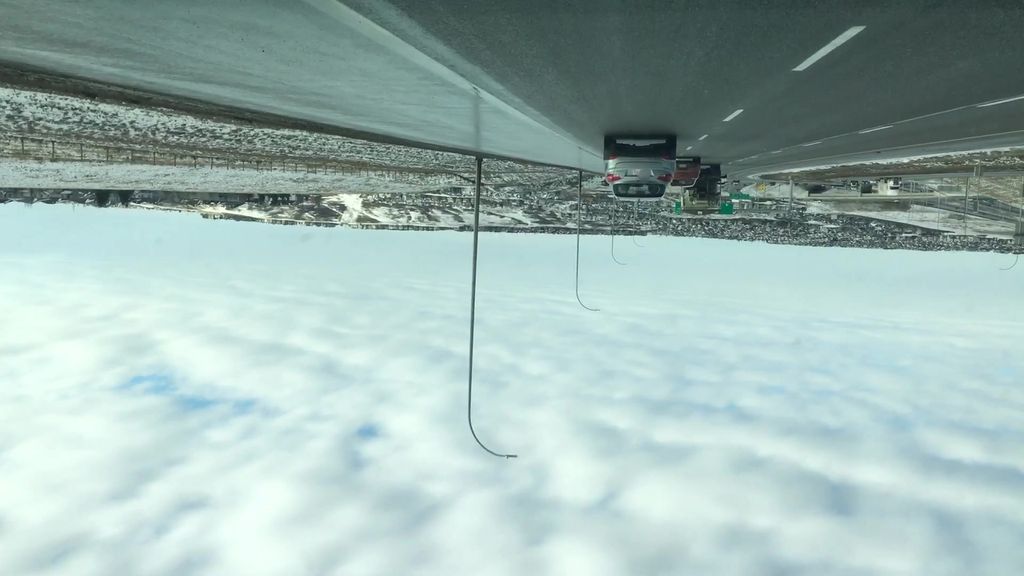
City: calgary